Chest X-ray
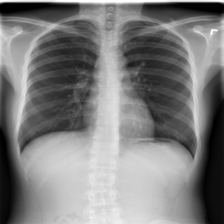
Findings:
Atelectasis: negative
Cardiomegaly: negative
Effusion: negative
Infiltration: negative
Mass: negative
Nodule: negative
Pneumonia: negative
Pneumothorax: negative
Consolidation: negative
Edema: negative
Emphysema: negative
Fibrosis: negative
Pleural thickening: negative
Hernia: negative